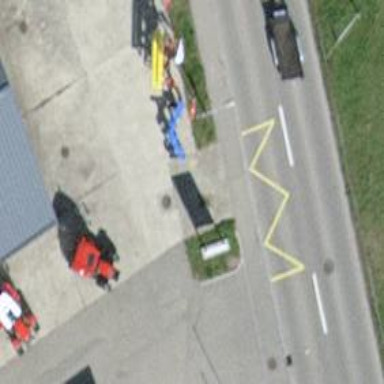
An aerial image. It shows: Bus stop with platform for public transport.